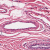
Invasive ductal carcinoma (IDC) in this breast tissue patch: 0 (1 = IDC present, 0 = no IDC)